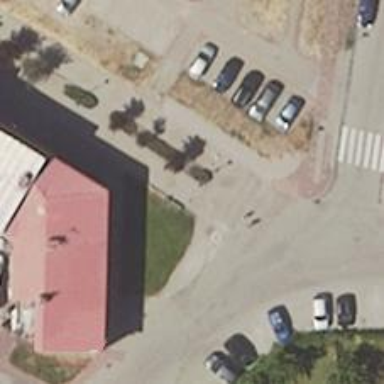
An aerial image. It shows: Pedestrian road.